Question: I want to be able to check the state of Mouse Keys via Applescript, so that the script can spam the 5 key (which will trigger left mouse clicks) ONLY if sticky keys is on. This will allow the script to be turned off using the shortcut to turn off sticky keys (pressing the key 5 times).
My code so far:
'''
on idle
tell application "System Preferences"
activate
set current pane to pane id "com.apple.preference.universalaccess"
end tell
tell application "System Events"
tell process "System Preferences"
click menu item 6 of menu 1 --pseudocode
if value of checkbox "Enable Mouse Keys" is 1 then
key code 87 --press the "5" key, triggers mouse press
end if
end tell
end tell
set rn to (random number from 0.8 to 1.0) as text
return rn
end idle
'''
My problem is with the line 'click menu item 6 of menu 1' and how to access the "Mouse & Keyboard" section of the Accessibility pane. If it wasn't already obvious, I have very little experience with applescript. >_>

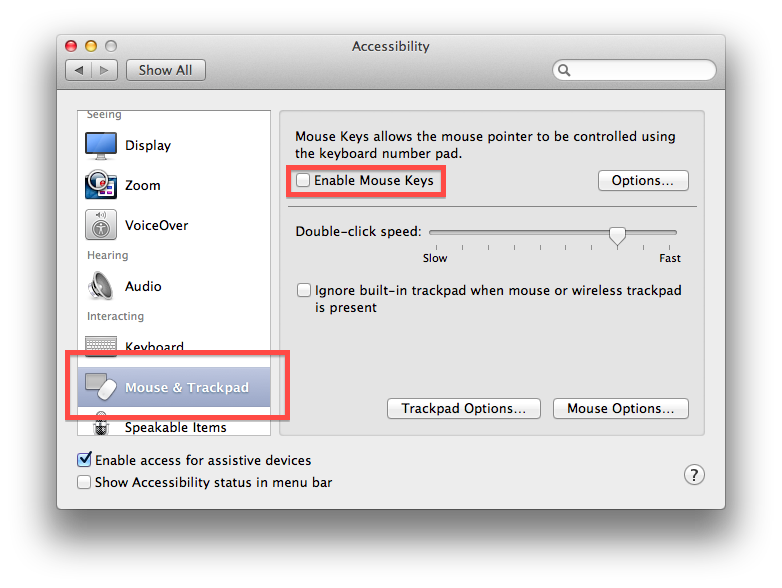
Answer: You can avoid having to open the prefpane. By directly reading the value from the Universal Access preference file
'''
set plistFile to (path to preferences from user domain) & "com.apple.universalaccess.plist" as string -- Get the Universal Access plist path of this use
tell application "System Events" to set mouseDriver to value of property list item "mouseDriver" of contents of property list file plistFile -- read only the value for mouse keys
'''
This will return or depending if it is on or not.
One caveat with reading the plist directly is any changes done in the User interface may take about 5 seconds more or less to be written to the file.
You can read <URL>